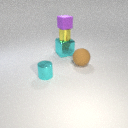
small purple rubber cube above small yellow metal cylinder